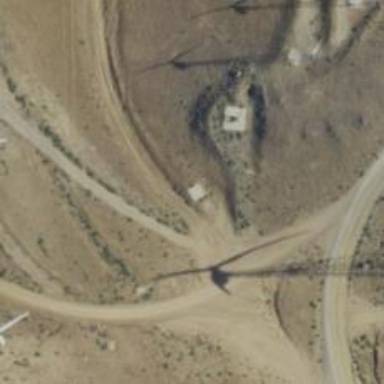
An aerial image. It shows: Wind generator powered by wind turbine.